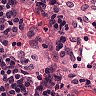
Metastatic tissue present: no